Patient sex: M
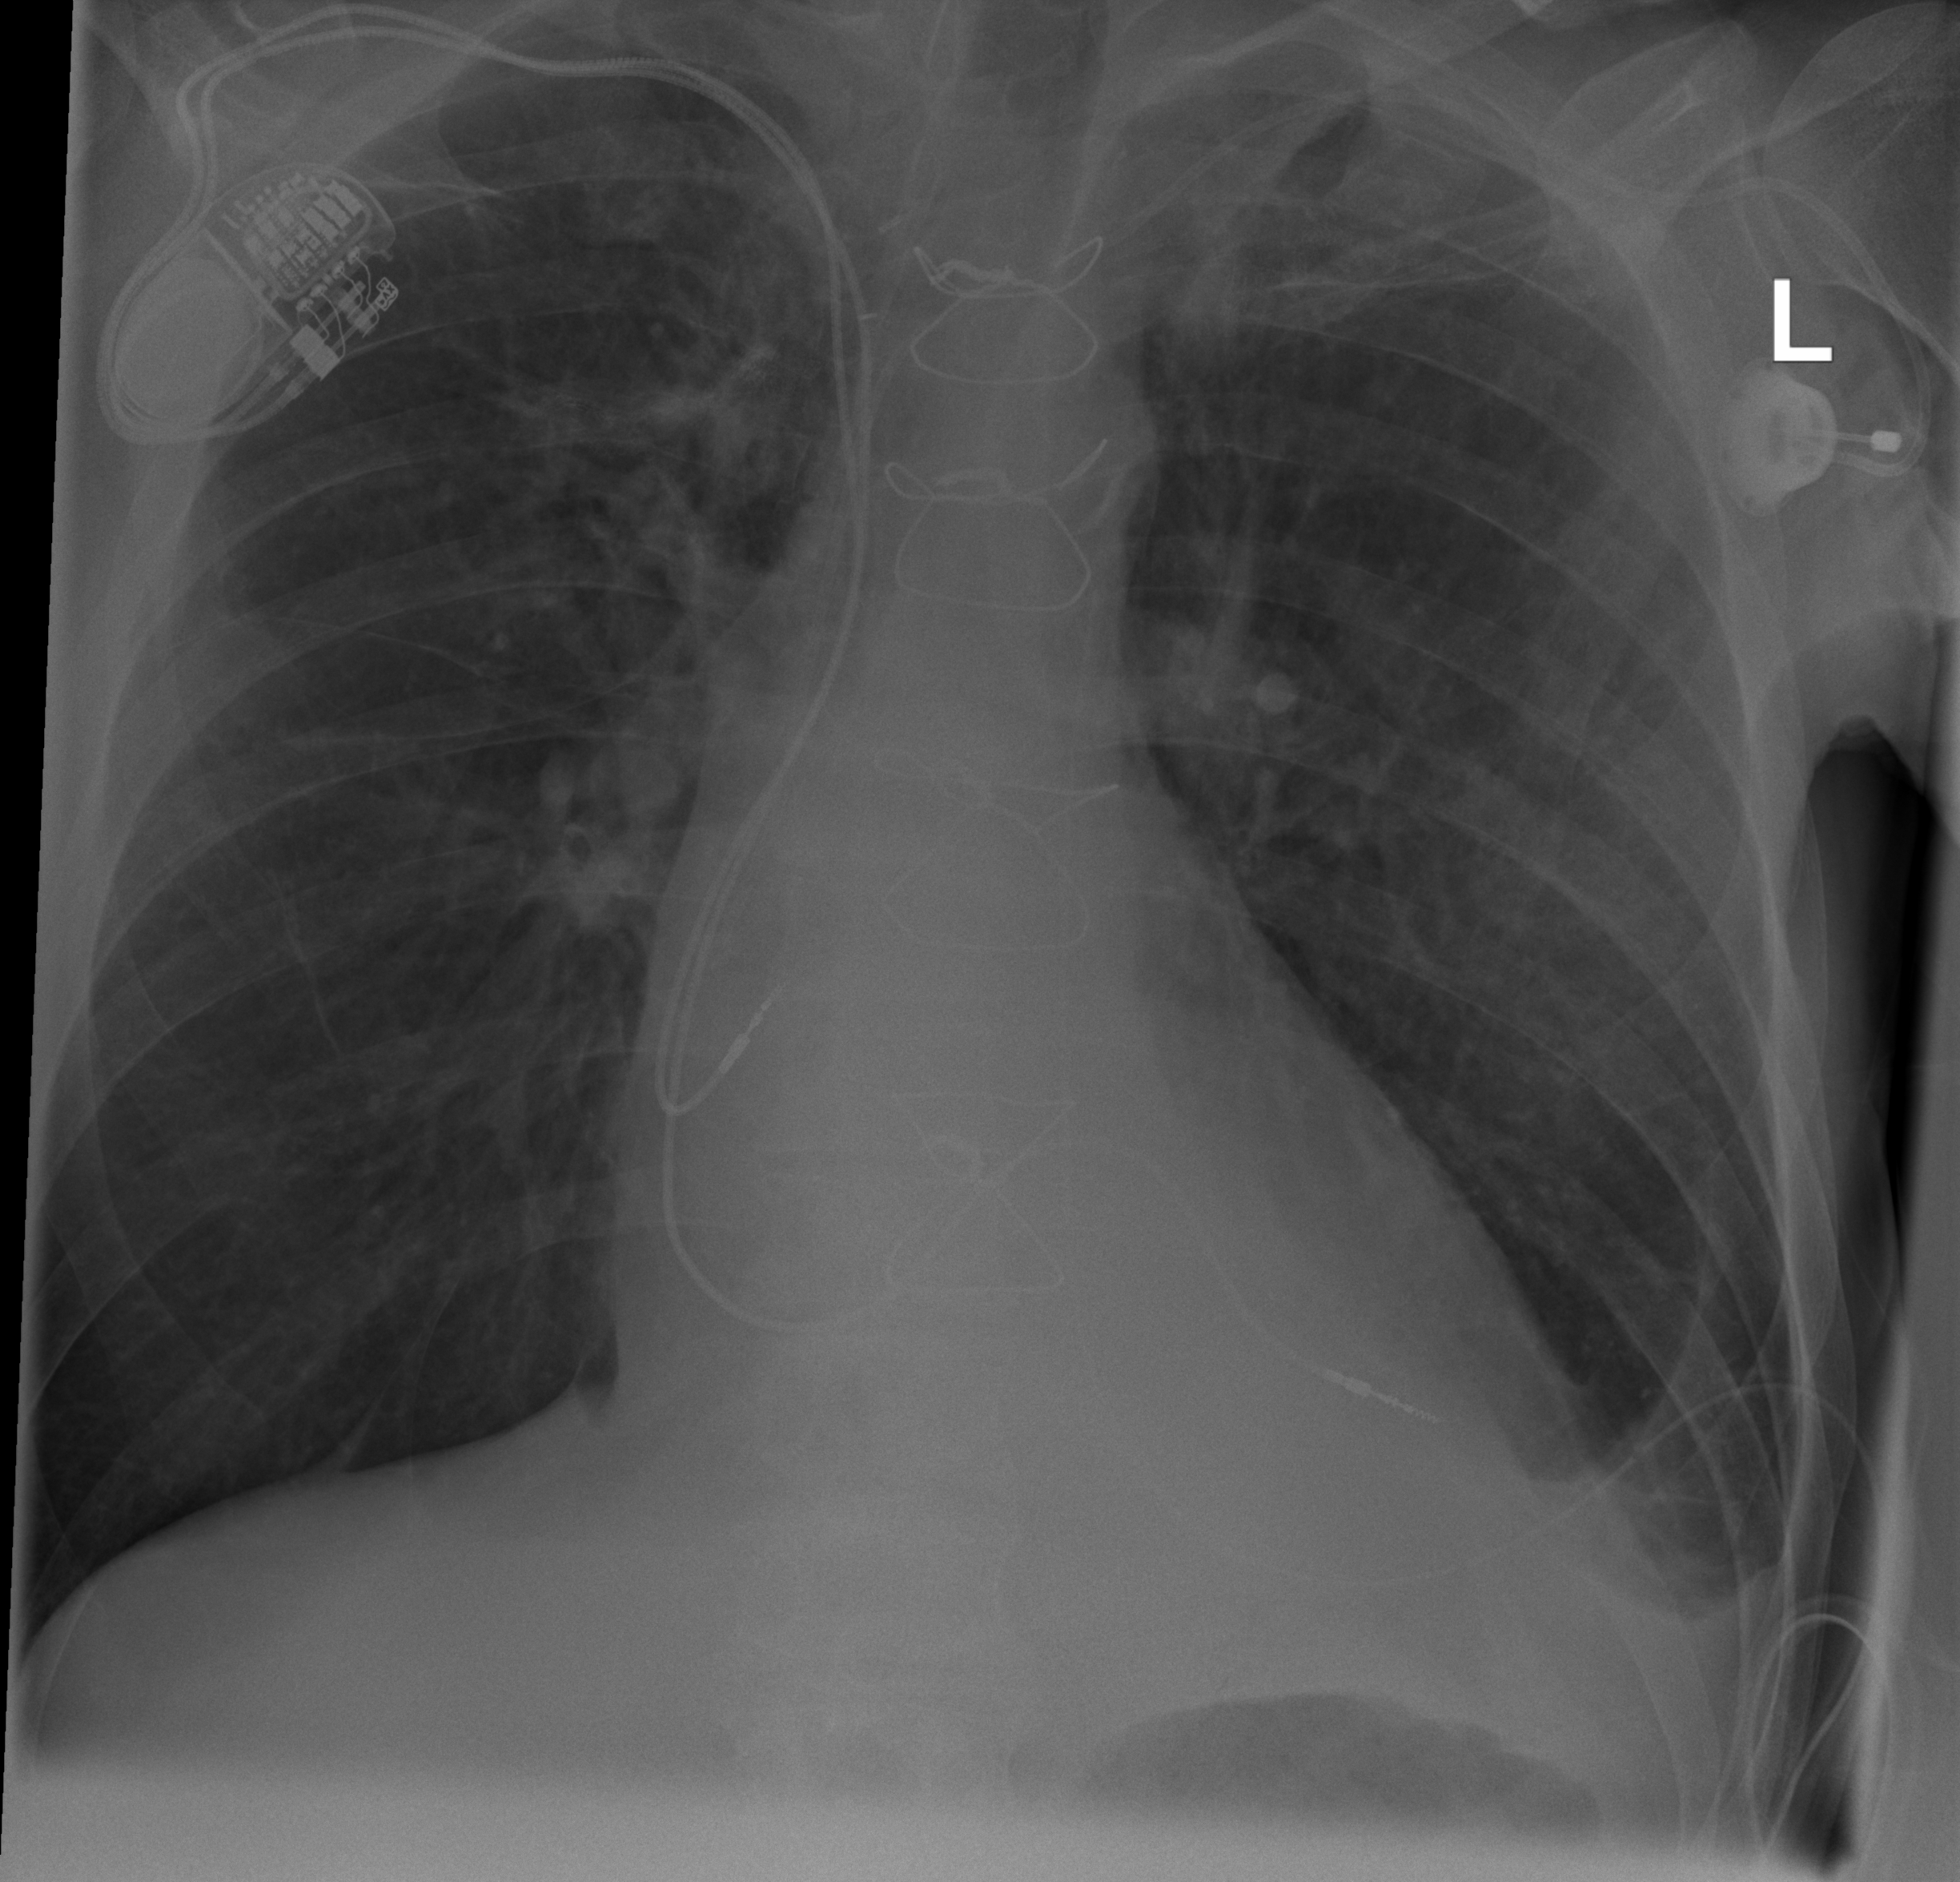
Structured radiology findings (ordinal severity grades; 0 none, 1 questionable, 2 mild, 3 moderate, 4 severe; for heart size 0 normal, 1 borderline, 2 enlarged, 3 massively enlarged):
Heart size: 1
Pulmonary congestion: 0
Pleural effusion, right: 0
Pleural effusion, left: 0
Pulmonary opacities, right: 0
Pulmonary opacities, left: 2
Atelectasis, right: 0
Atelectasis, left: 0